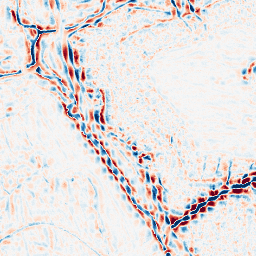
Category: wavelet
Decomposition family: wavelet_biorthogonal
Decomposition parameters: wavelet: bior4.4
level: 3
Upsampling method: cubic_catmull_rom
Upsampling parameters: scale: 4
Upsampling scale: 4